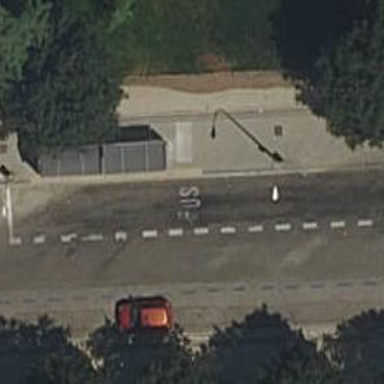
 serving as platform for public transportation."